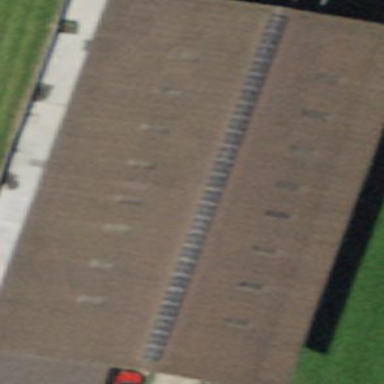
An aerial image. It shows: Rural barn.